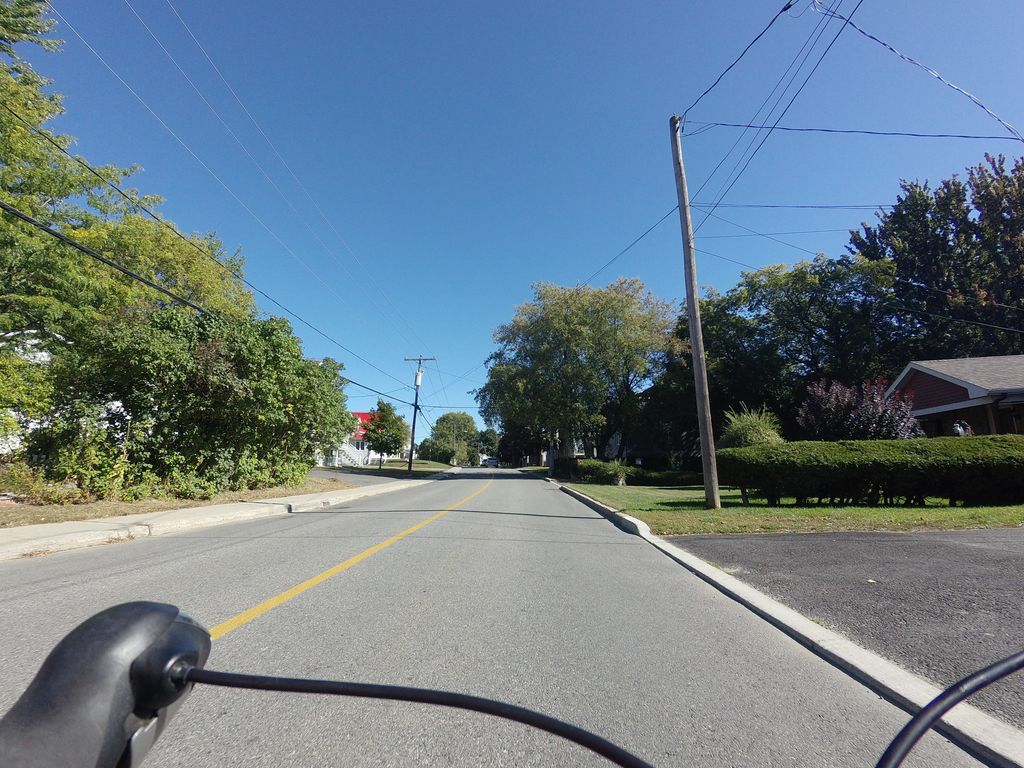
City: ottawa-gatineau